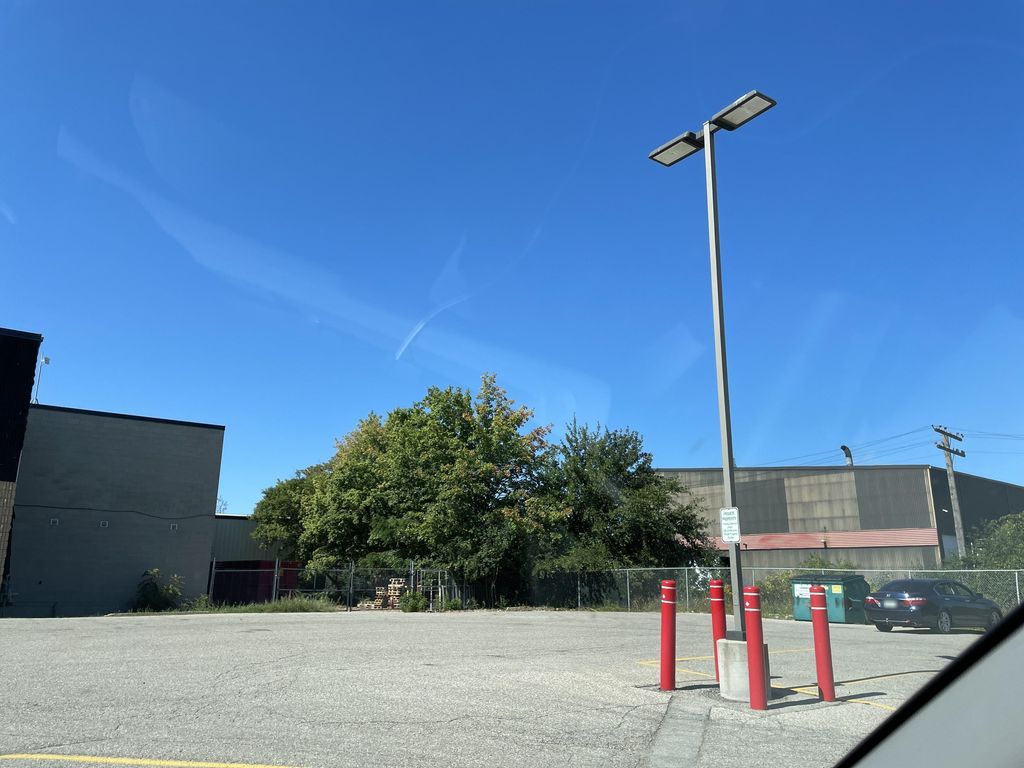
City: kitchener-waterloo